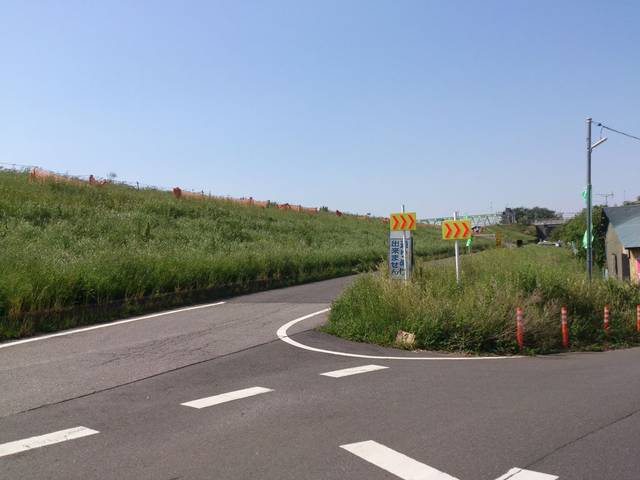
Region: Japan
Coordinates: 35.766, 139.884